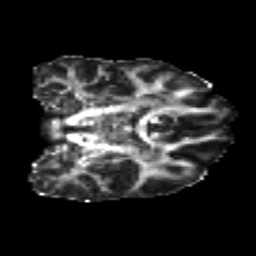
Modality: FA
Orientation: coronal
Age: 21
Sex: female
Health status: healthy
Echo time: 0.074 s